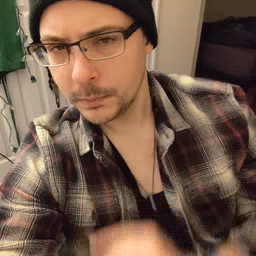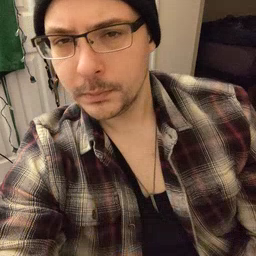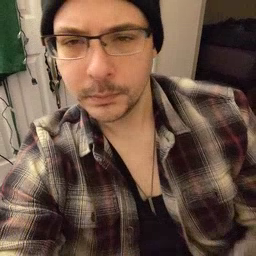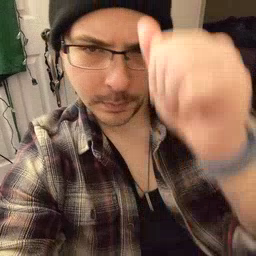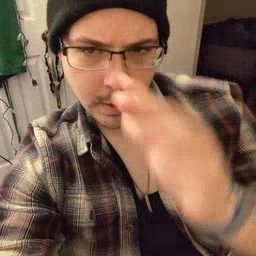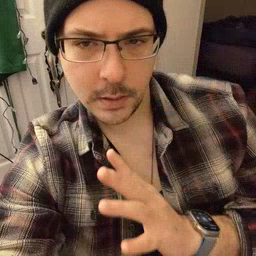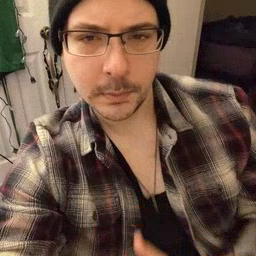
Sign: man